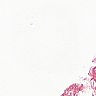
Metastatic tissue present: no